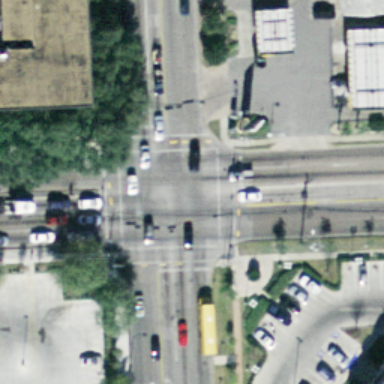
An intersection with many cars on the road .